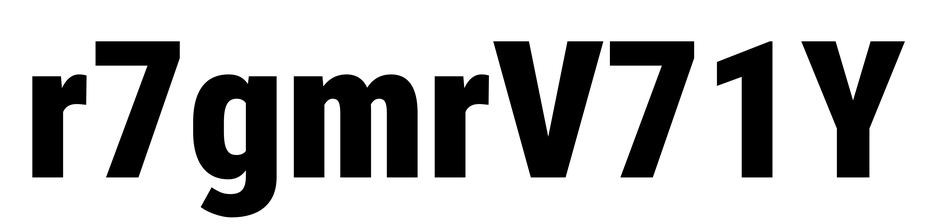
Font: Roboto_Condensed_Black